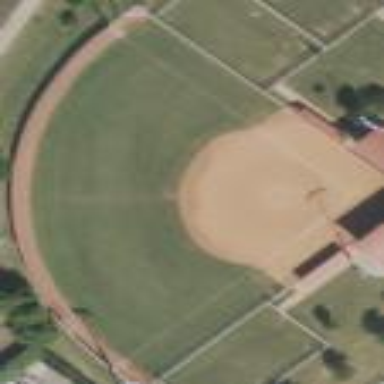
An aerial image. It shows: Grass pitch designated for softball games.